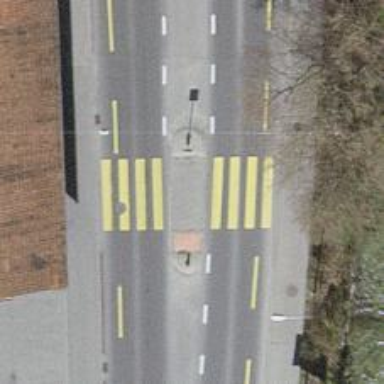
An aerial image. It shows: Zebra crossing on footway.